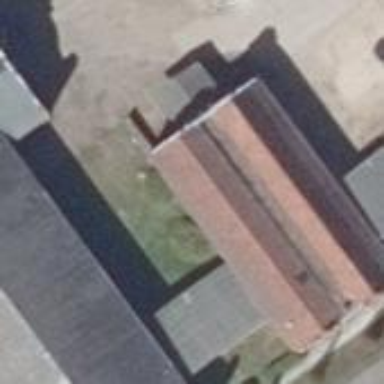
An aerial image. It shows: Building with gabled red roof made of roof tiles.